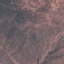
Land use / land cover: HerbaceousVegetation